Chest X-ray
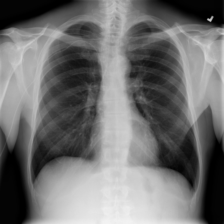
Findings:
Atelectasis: negative
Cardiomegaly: negative
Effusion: negative
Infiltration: negative
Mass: negative
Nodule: negative
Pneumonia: negative
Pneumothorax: negative
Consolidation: negative
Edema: negative
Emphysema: negative
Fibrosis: negative
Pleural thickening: negative
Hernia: negative